Question: I have a code that detects the start position and length of invocation of a method in the source as follows.
I need to store those data outside the ASTVisitor(), but using final int, I got an error.
How can I store values inside ASTVisitor()?
'''
public void setPositionFinder(String methodName) throws JavaModelException
{
//findMethod(methodName);
IType type = this.javaProject.findType(this.className);
ICompilationUnit unit = type.getCompilationUnit();
ASTParser parser = ASTParser.newParser(AST.JLS3);
parser.setSource(unit);
parser.setResolveBindings(true);
CompilationUnit cunit = (CompilationUnit) parser.createAST(null);
//ASTNode root = parser.createAST(null);
final String name = this.newMethodName;
final int startPosition = -1;
final int length = -1;
cunit.accept(new ASTVisitor() {
public boolean visit(MethodInvocation methodInvocation)
{
String methodName = methodInvocation.getName().toString();
System.out.println(methodName);
if (methodName.equals(name))
{
// ERROR!
startPosition = methodInvocation.getStartPosition();
length = methodInvocation.getLength();
System.out.printf("startPosition %d - Length %d", startPosition, length);
}
return false;
}
});
}
'''

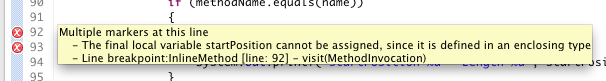
Answer: Declare the and variables as static member variables of the class. You can then access then from inside the ASTVisitor inner class. Changing the 'setPositionFinder' method to static may also be preferred, so that it can be invoked in static way.